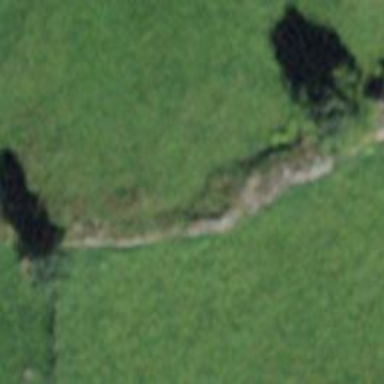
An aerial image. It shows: Dry stone wall barrier.